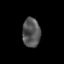
Tissue: prostate
Cell type: T cells
Senescence score: 0.3059
Nuclear area (px): 513
Mean DAPI intensity: 83.667